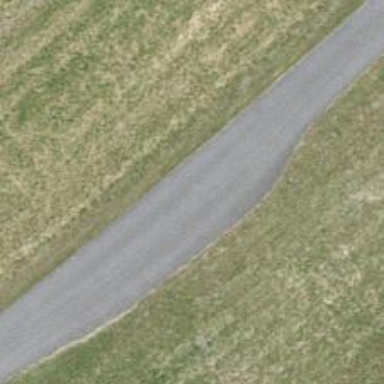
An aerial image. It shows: Passing place on the road.